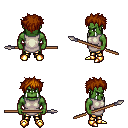
a pixel art fantasy rpg character, male body template, orc, green skin, white tunic, gold greaves, brunette bedhead hairstyle, gold boots, spear, four views (front, back, left, right), 2x2 character sprite sheet, small pixel art, hard edges, no anti-aliasing